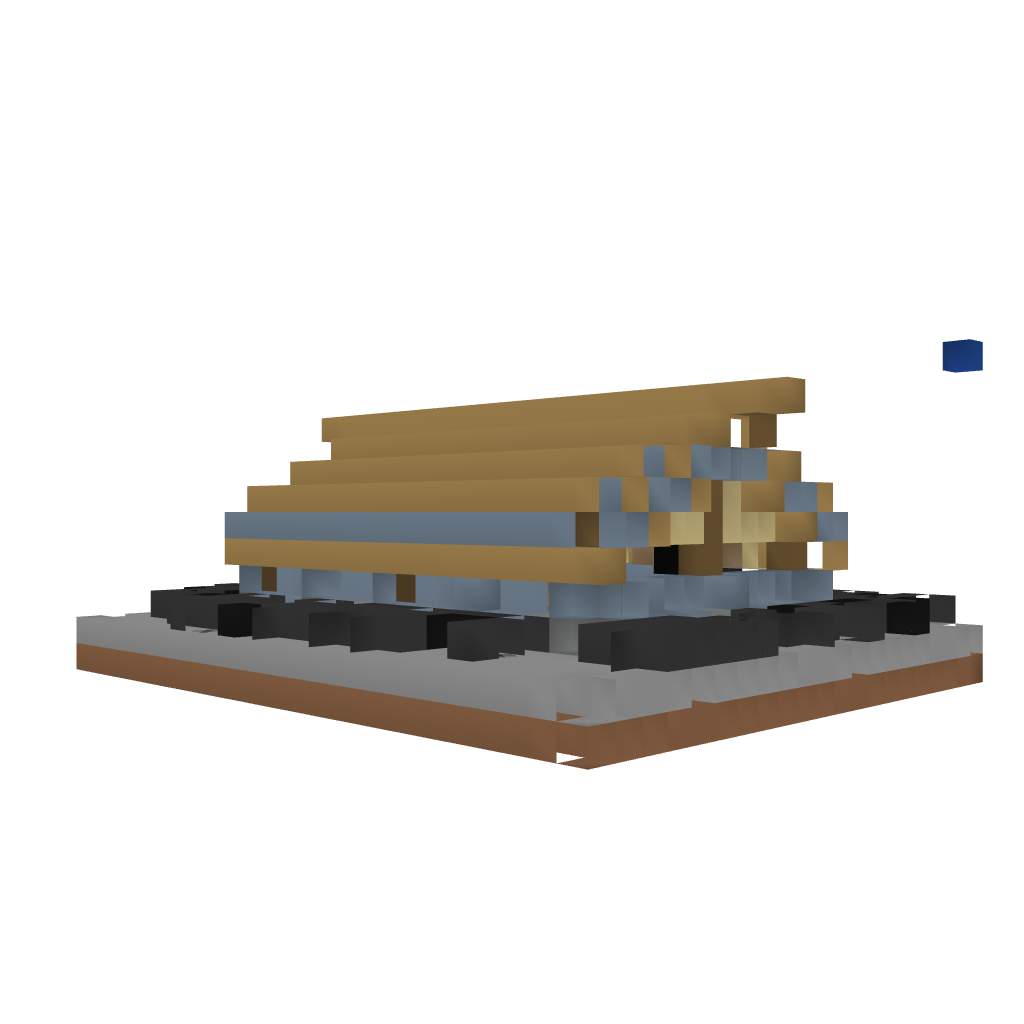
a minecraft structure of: Small Medieval Barn